Question: I have the following dataset
'''
structure(list(X = c(9.<PHONE>, 19.<PHONE>, 29.<PHONE>, 39.<PHONE>,
49.093367, 58.<PHONE>, 68.<PHONE>, 78.<PHONE>, 88.<PHONE>, 98.186734
), Y = c(1, 1, 1, 1, 1, 1, 1, 1, 1, 1), radii = c(530.595715856625,
530.595715856625, 524.270569515141, 520.785212389348, 524.423046929159,
524.777454042683, 523.<PHONE>, 522.852371975715, 523.<PHONE>,
522.612174462367), slope = c(-21.796356958782, -21.796356958782,
-21.796356958782, -21.796356958782, -21.796356958782, -21.796356958782,
-21.796356958782, -21.796356958782, -21.796356958782, -21.796356958782
)), row.names = c(NA, -10L), class = c("data.table", "data.frame"
), .internal.selfref = <pointer: 0x7f989f011ce0>, sorted = "Y")
'''
and I am simply trying to print 'slope' as a text to the figure as
'''
str_slope <- c(substitute("Slope = "~sp~mu*"m/s", list(sp = sprintf("%2.1f", dt[!duplicated(slope), slope]))))
d_text <- data.table(x=2000, y=500, label = str_slope)
ggplot(dt, aes(x = X, y=radii)) +
geom_point()+
geom_smooth(method = "lm", level = 0.9999, se = TRUE)+
scale_colour_manual(values = getPalette) +
labs(x = "time (s)", y = expression("radius ["*mu*"m]"), color = "Speed [um/s]") +
geom_text(data = d_text, aes(x = x, y = y, label = label))+
theme_default(legend.position = "none")
'''
but I get something like this
<URL>
Why is the text in 'str_slope' not evaluated as an expression? How can I force ggplot to interpret it as an expression, so that the text will look like
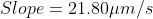
Answer: For this type of plot annotation, you should use 'annotate(geom="text"...)' rather than 'geom_text()'. For how to generate the expression, you can use the 'parse=TRUE' argument within 'annotate()'.
I think we're missing all your plot data, so here's an example with 'mtcars' that incorporates the contents of 'str_slope' in your example.
'''
str_slope <- c(substitute("Slope = "~sp~mu*"m/s", list(sp = sprintf("%2.1f", dt[!duplicated(slope), slope]))))
p <- ggplot(mtcars, aes(x = wt, y = mpg)) + geom_point()
p + annotate(
"text", x=4, y=25,
label= str_slope, parse=TRUE)
'''
<URL>
For your information, 'geom_text()' is designed to be used wherein one or more aesthetics are mapped to a data frame. If you have only one line of text you want to appear on the plot, you should use 'annotate(geom="text"...)', which is used when you want to map any aesthetics to a data frame.